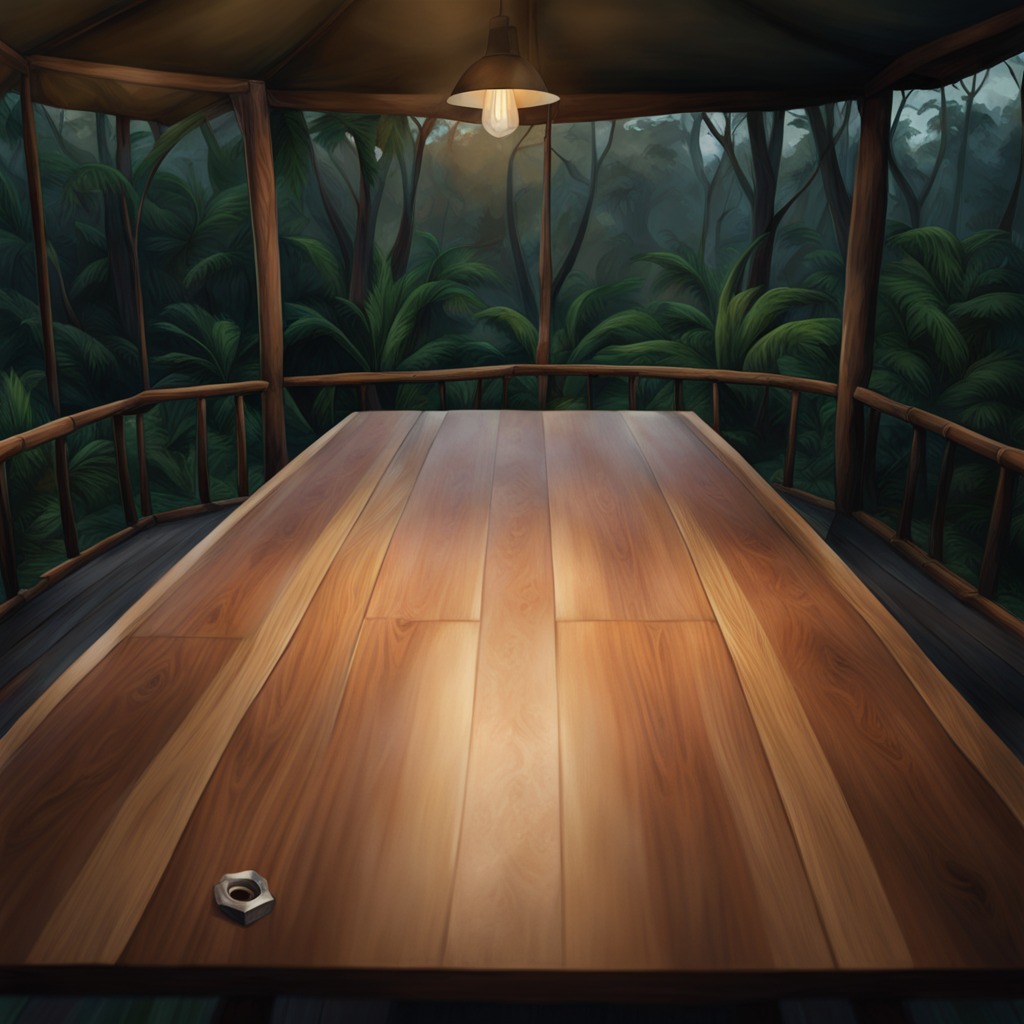
A metal nut is lying on a wooden table inside a jungle field workshop tent at night with soft shadows worn but